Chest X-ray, PA view. Patient: 27 years old, sex M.
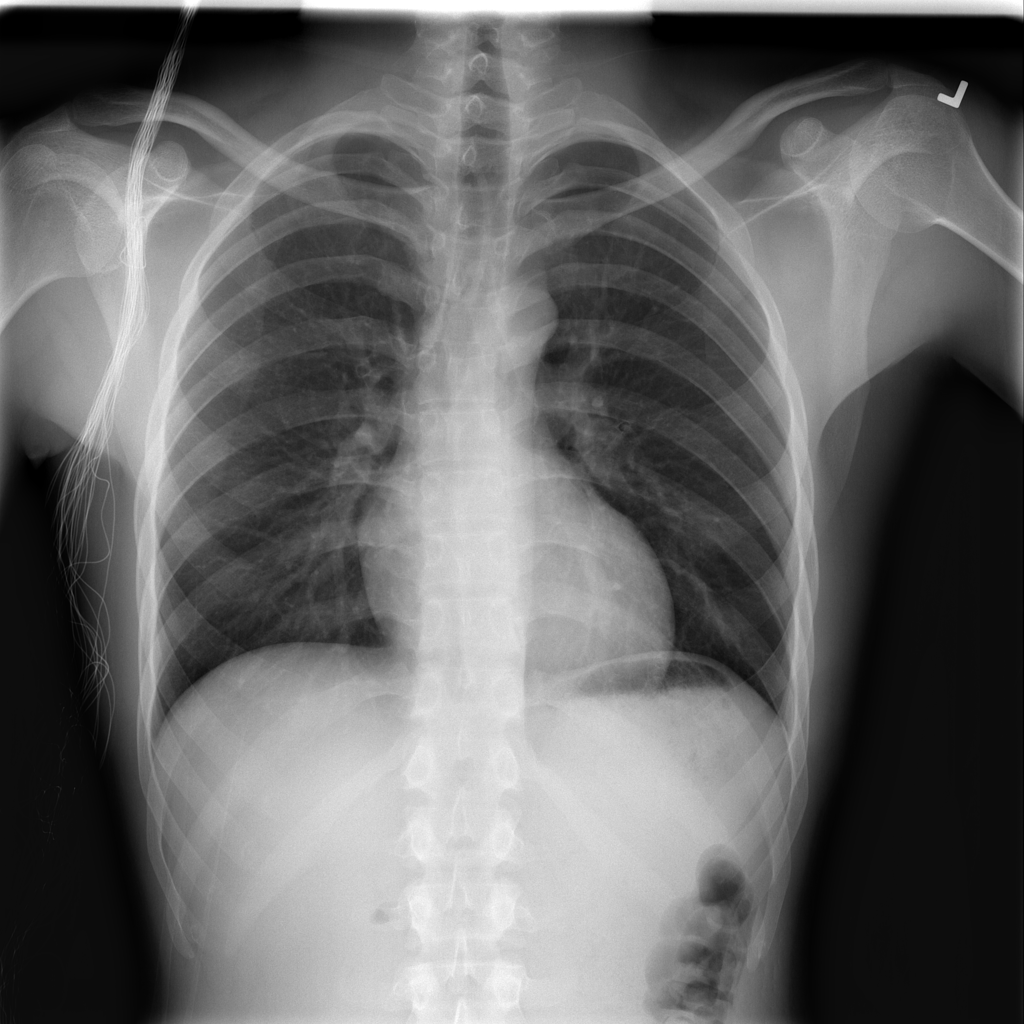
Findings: Pleural_Thickening